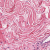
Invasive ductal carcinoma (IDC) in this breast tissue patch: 0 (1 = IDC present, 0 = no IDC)